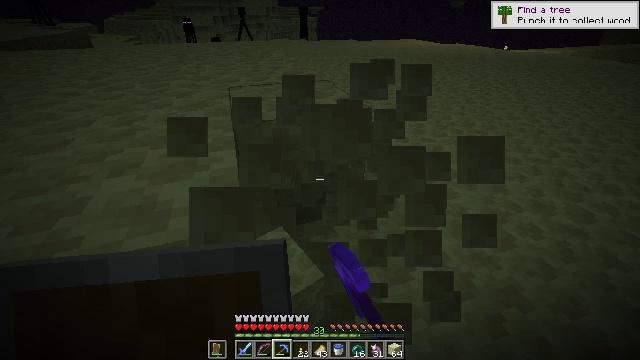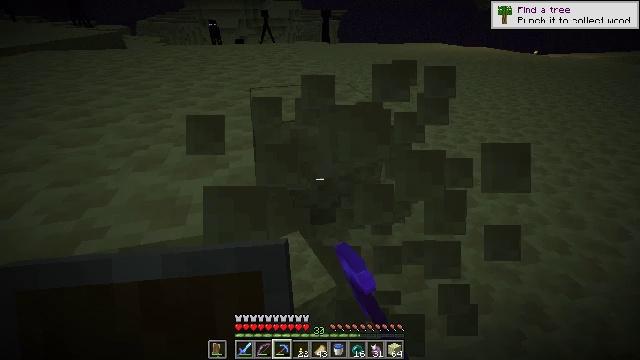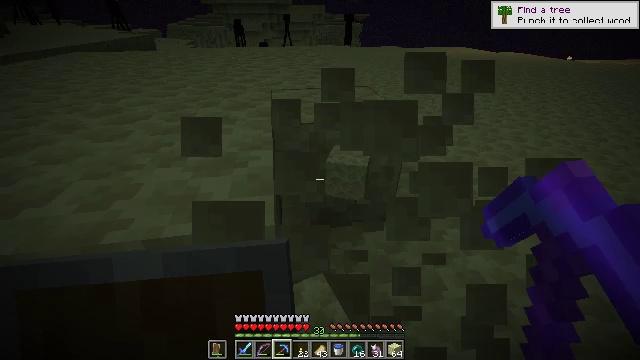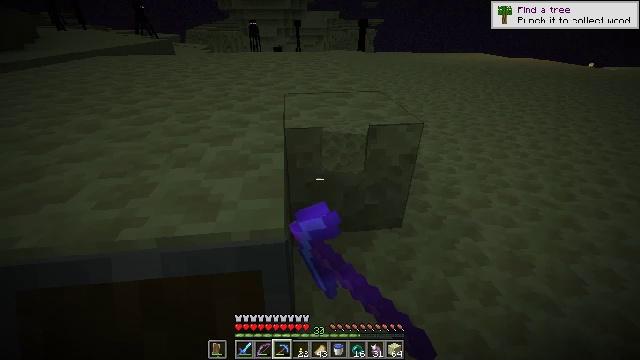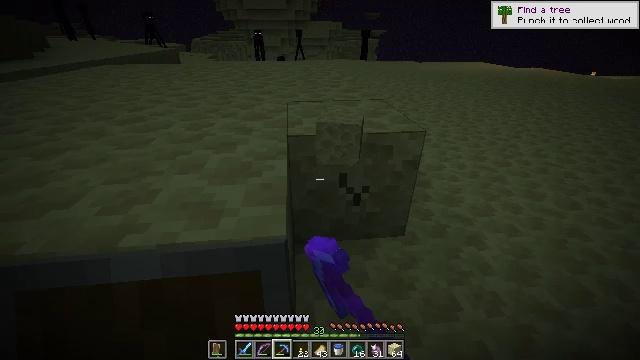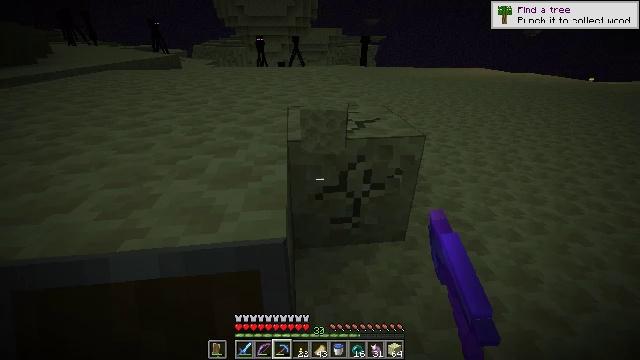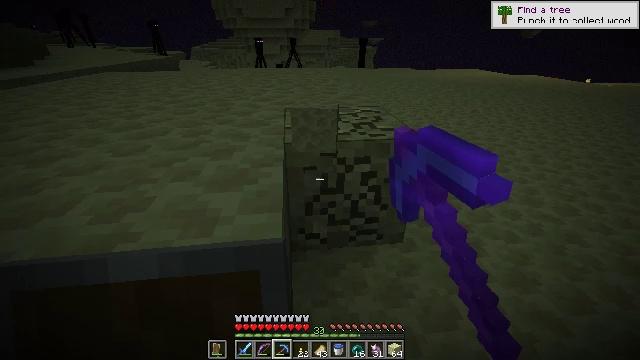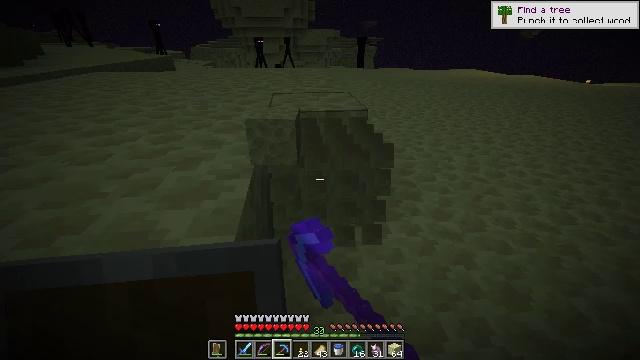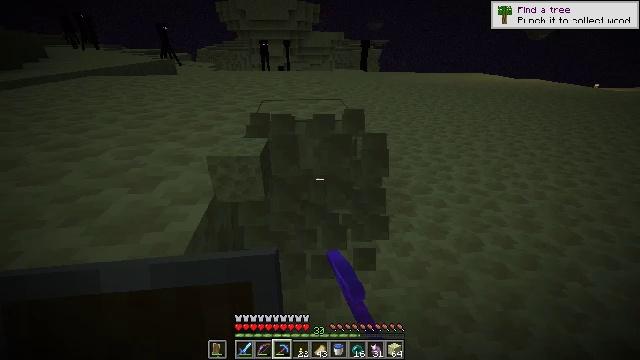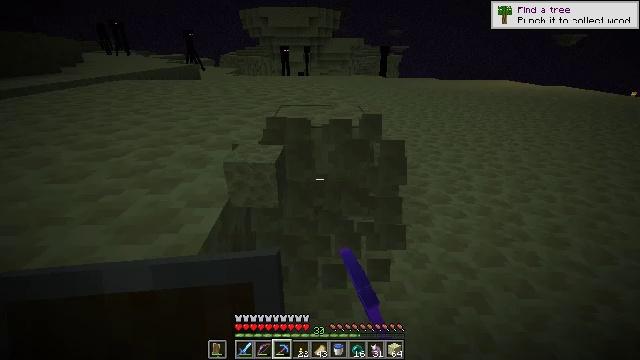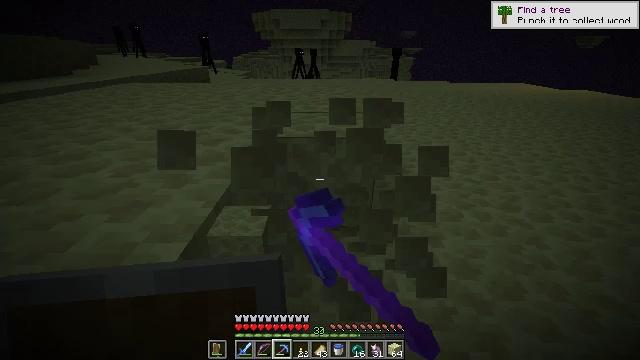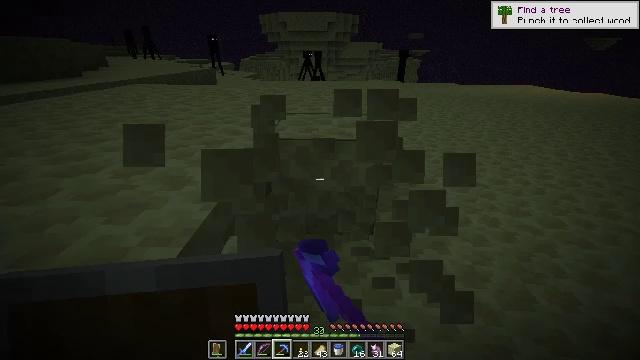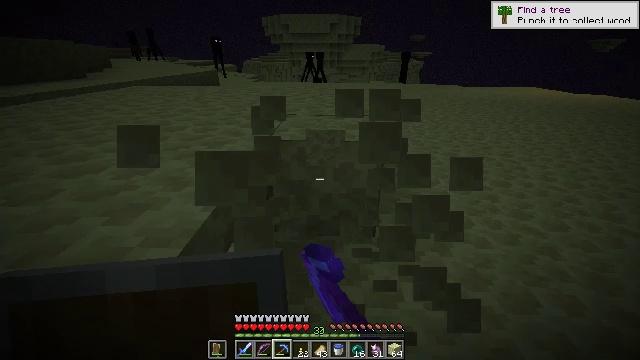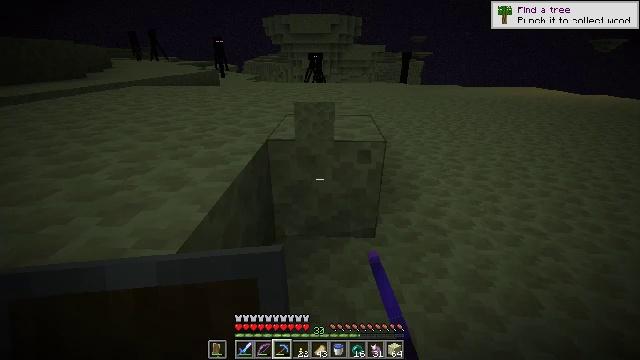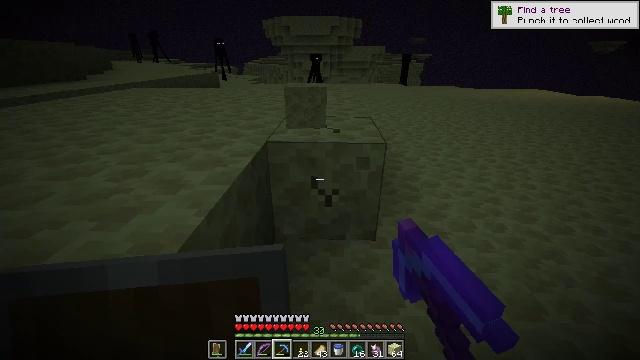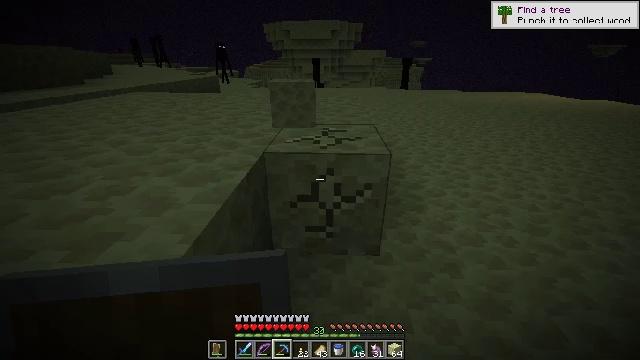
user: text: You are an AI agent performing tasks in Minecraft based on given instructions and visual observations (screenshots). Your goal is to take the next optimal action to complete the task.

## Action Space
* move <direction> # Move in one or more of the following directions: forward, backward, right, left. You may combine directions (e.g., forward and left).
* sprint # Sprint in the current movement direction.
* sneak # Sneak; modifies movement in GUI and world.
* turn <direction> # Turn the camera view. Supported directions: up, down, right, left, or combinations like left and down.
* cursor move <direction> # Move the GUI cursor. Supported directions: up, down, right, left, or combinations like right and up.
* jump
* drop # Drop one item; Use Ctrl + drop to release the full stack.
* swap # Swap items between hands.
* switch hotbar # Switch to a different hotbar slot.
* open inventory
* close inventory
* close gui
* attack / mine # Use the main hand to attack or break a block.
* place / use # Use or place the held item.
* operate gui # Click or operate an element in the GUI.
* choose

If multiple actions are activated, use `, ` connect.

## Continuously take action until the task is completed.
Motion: motion action
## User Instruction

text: Collect end stone for your base.
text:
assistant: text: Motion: turn left, attack / mine
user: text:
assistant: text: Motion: turn left, attack / mine
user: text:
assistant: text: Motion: turn left, attack / mine
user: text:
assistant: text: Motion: turn up, attack / mine
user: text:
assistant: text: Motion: turn up, attack / mine
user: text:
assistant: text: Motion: move forward and move right, attack / mine
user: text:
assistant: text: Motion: move forward and move right, attack / mine
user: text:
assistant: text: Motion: move forward and move right, turn left, attack / mine
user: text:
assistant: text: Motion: move forward, turn left and up, attack / mine
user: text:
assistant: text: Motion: turn left, attack / mine
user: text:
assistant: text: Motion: turn left, attack / mine
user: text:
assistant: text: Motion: attack / mine
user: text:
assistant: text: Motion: attack / mine
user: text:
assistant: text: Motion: move forward, attack / mine
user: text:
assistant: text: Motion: move forward, attack / mine
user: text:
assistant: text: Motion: move forward, attack / mine
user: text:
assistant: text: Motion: move forward, attack / mine
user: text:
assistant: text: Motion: move forward, attack / mine
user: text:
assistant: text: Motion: move forward, attack / mine
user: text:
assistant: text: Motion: move forward, attack / mine
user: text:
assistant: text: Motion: attack / mine
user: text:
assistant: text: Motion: attack / mine
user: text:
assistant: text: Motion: attack / mine
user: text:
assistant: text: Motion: attack / mine
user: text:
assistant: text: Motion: attack / mine
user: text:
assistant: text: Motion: move forward and move right, attack / mine
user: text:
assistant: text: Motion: move forward and move right, attack / mine
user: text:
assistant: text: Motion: move forward and move right, attack / mine
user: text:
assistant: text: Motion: move forward, attack / mine
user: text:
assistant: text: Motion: attack / mine